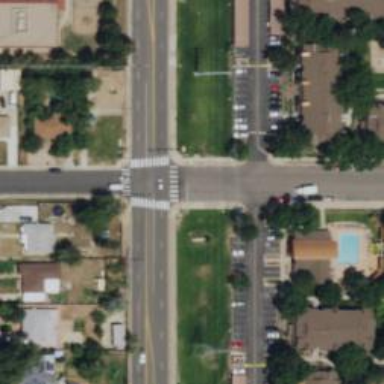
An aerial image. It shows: Unmarked crossing with pedestrian island.